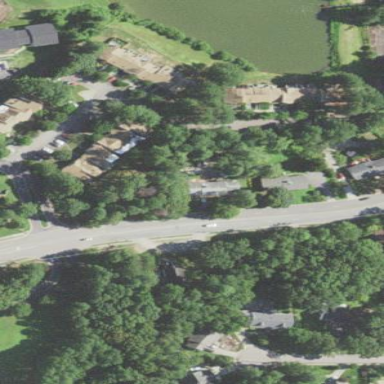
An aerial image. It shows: Residential area within neighborhood.